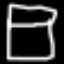
Label: octagon